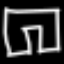
Label: pants